Interaction volume radius: 5 \u00c5
Interaction volume height: 30 \u00c5
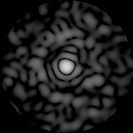
Disorder parameter: 0.8434